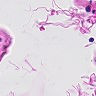
Metastatic tissue present: no